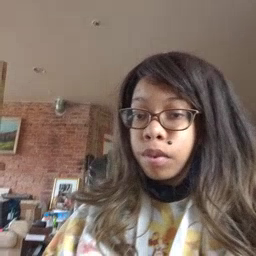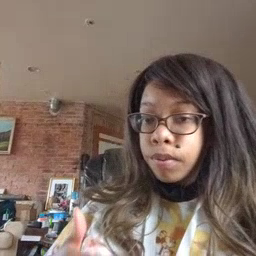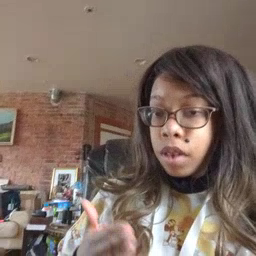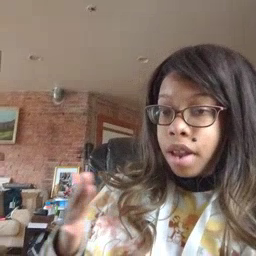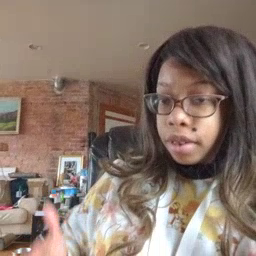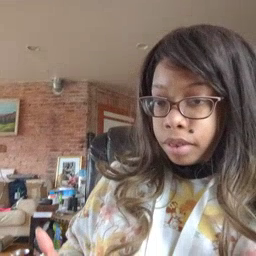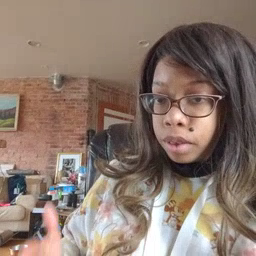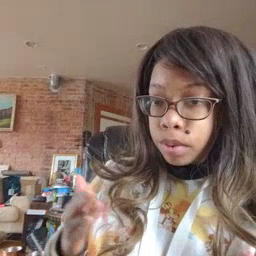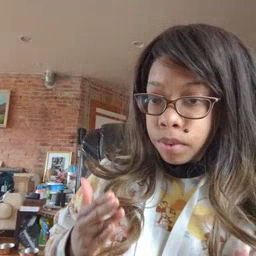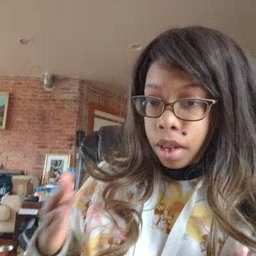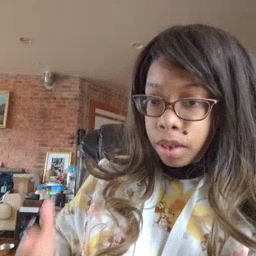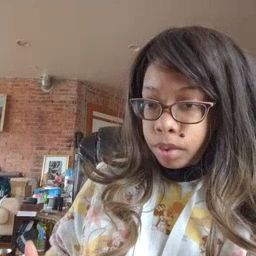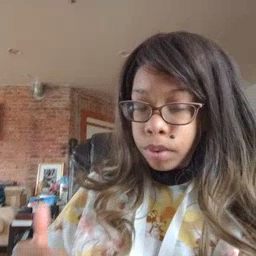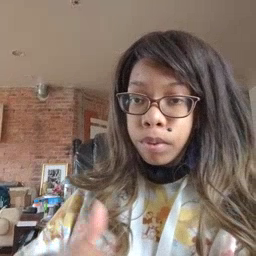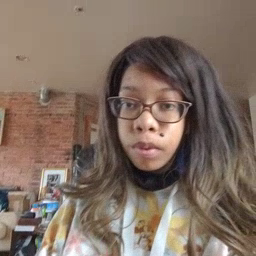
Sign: beside